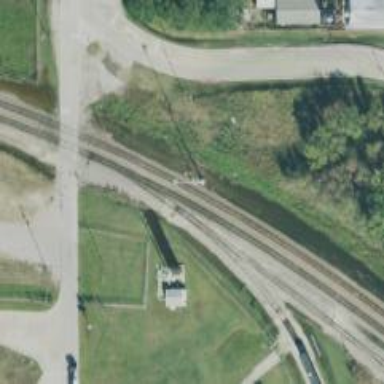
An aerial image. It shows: Railway spur service.